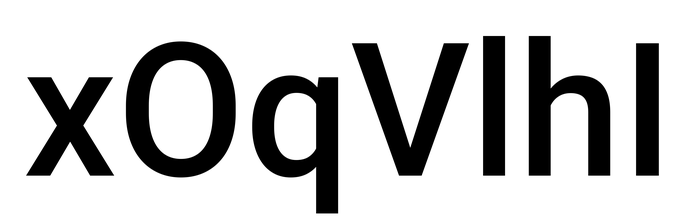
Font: Roboto_Medium